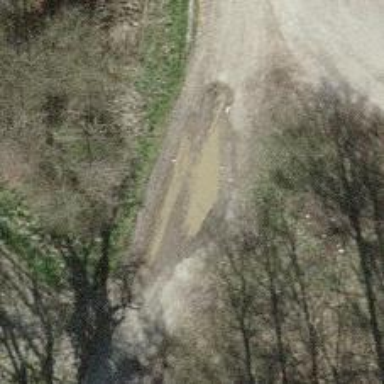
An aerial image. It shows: Compacted track with grade2 level.